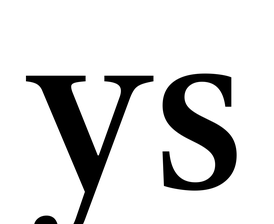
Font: LibreCaslonText_Medium